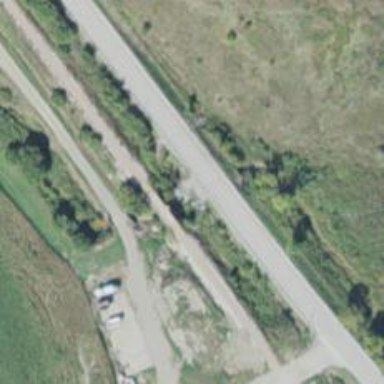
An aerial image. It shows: Culvert tunnel.